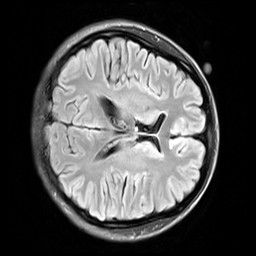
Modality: FLAIR
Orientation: axial
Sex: female
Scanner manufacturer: siemens
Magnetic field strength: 3 T
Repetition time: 10 s
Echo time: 0.09 s